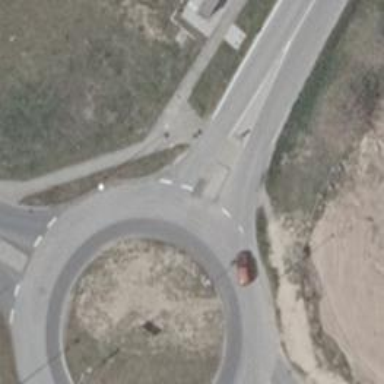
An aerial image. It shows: Secondary road with asphalt surface.